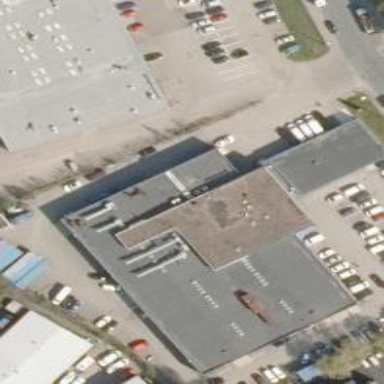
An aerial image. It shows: Building that houses car shop.